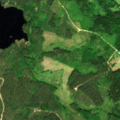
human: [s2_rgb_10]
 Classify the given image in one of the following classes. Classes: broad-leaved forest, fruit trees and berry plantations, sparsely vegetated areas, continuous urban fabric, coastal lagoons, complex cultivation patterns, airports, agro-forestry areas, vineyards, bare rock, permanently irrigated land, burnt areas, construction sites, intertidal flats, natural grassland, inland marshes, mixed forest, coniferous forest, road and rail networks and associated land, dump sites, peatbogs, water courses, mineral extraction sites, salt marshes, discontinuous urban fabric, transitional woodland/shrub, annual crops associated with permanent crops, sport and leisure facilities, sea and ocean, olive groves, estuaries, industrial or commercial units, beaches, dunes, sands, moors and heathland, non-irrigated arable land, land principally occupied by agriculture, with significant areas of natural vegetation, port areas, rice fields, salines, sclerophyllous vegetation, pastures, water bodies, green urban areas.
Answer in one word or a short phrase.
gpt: coniferous forest, mixed forest, water bodies